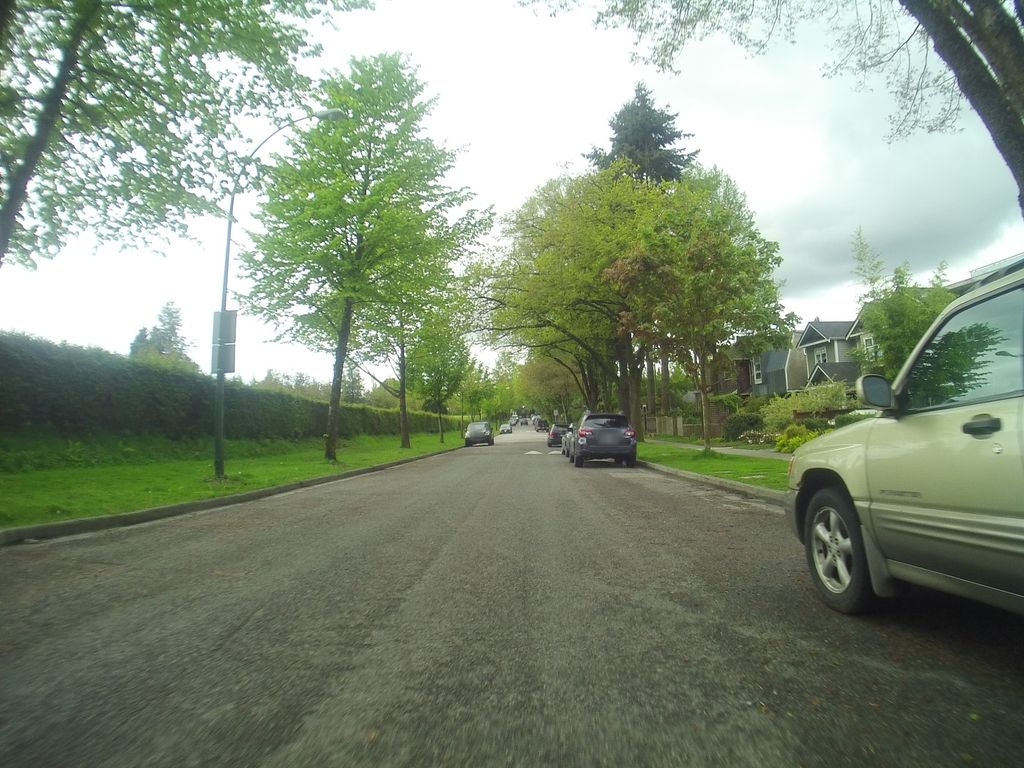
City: vancouver